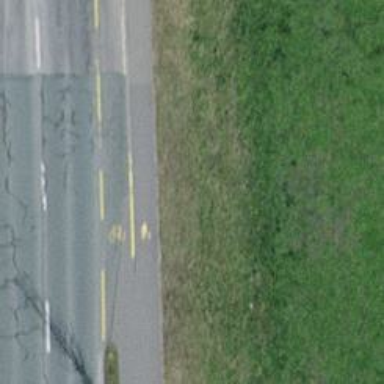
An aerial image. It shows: Asphalt cycleway.